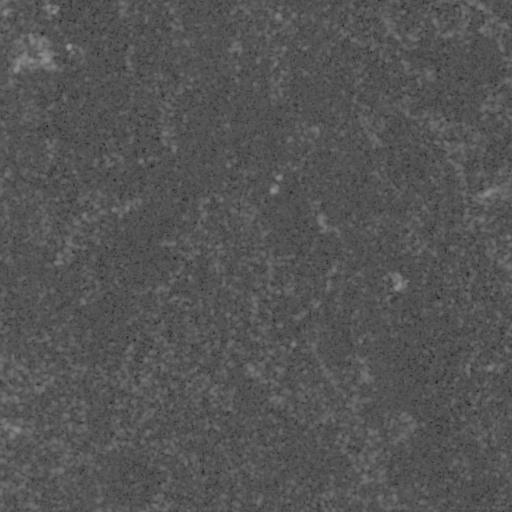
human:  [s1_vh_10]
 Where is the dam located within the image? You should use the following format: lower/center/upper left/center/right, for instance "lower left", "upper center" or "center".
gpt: The dam is located in the lower right of the image.
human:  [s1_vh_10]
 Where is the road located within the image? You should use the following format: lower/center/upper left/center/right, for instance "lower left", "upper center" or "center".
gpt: There is no road in the image.

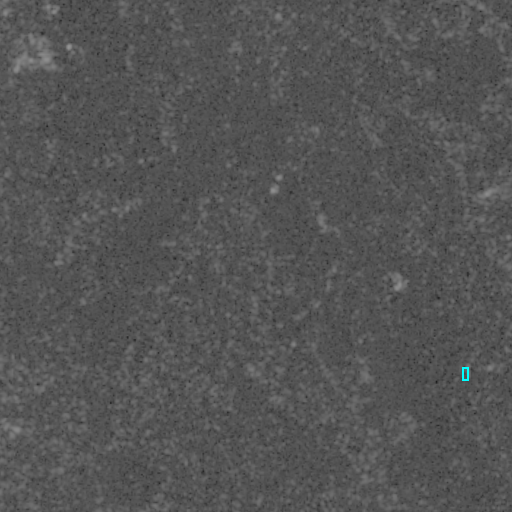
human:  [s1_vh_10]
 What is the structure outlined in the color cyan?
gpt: The structure outlined in cyan is a dam.
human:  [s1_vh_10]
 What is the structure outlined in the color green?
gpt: There is no green outline.